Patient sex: M
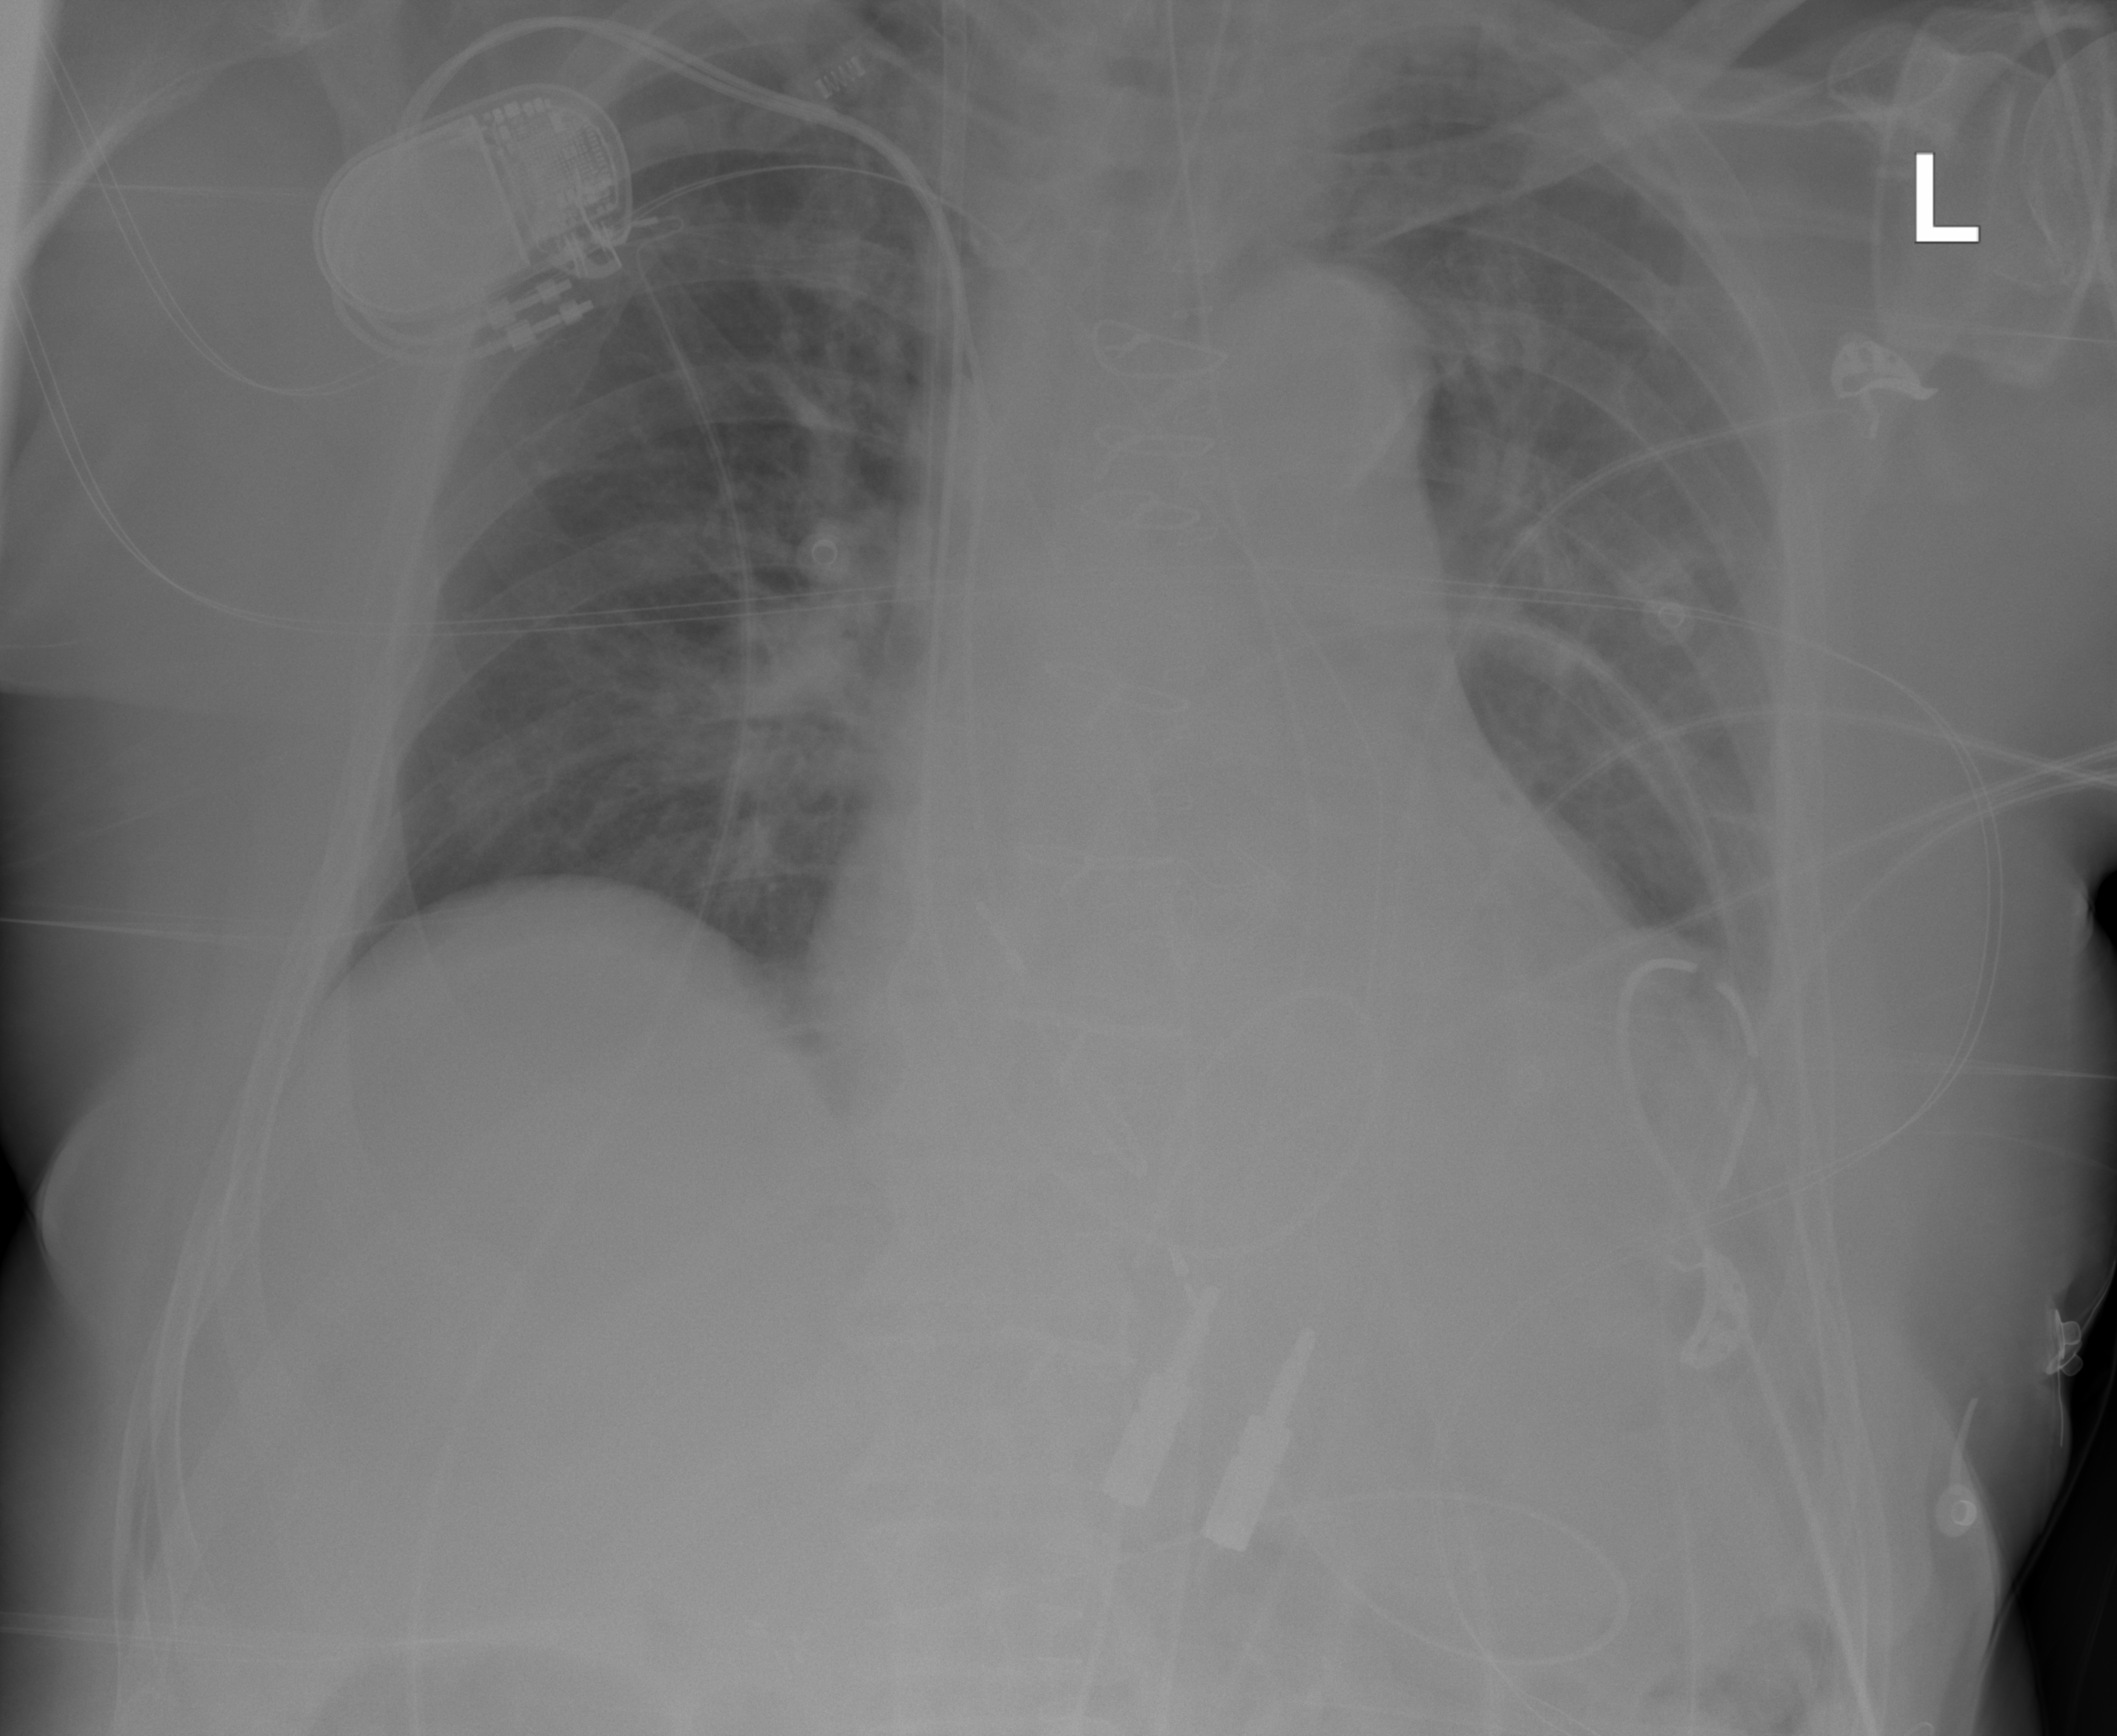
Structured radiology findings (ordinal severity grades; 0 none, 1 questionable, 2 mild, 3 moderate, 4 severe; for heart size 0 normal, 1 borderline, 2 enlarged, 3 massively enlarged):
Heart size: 1
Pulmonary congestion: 2
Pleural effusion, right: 0
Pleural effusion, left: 0
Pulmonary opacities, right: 0
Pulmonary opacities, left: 1
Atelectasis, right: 0
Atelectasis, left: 0